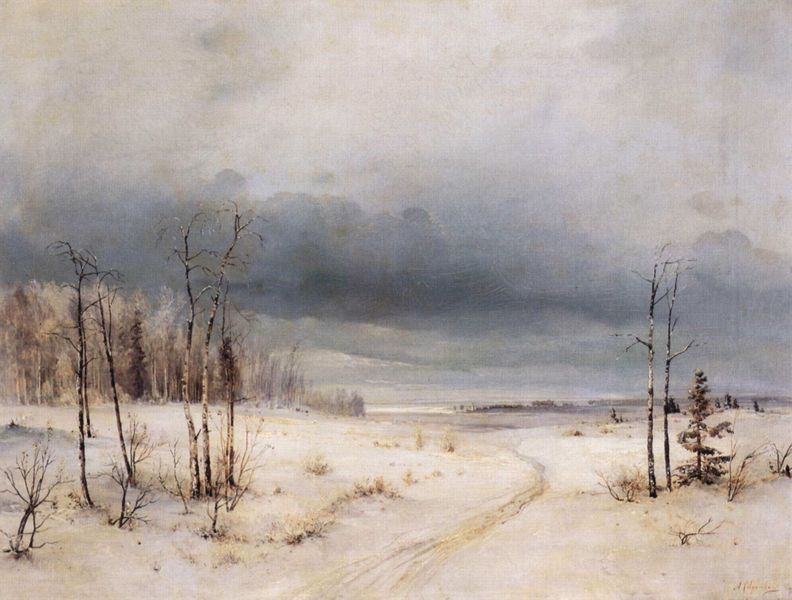
Titel: Winter
Künstler: Alexej Kondratjewitsch Sawrassow
Standort: Sankt Petersburg
Institution: Staatliches Russisches Museum
Schlagwörter: baum, blau, dunkel, gemälde, himmel, meer, schatten, weiß, wolken, aquarell, baumstämme, bäume, gelb, landschaft, ocker, sand, see, äste, abend, braun, grau, hell, hintergrund, licht, pastell, schwarz, strasse, vordergrund, zeichnung, eis, gras, schnee, weg, wolke, beige, silber, tod, signatur, ast, birke, birken, ebene, einsamkeit, ferne, gräser, halme, horizont, horizontlinie, hügel, kalt, natur, stamm, strauch, weide, weite, zweige, busch, einsam, flach, pfad, sonne, sträucher, pflanzen, schön, wald, bewölkt, strand, düster, perspektive, feldweg, reisig, russland, spuren, trocken, leere, verlassen, wüste, öde, nebel, kahl, linien, herbst, weis, winter, signiert, kutsche, spur, auquarell, romantik, sturm, stämme, turner, unwetter, wetter, stimmung, steppe, menschenleer, striche, panorama, regen, schimmer, dürr, neblig, einöde, kälte, zweig, schneelandschaft, leblos, wolkig, kuppen, tanne, dunke, romantisch, blitz, karg, geäst, dramatisch, lans, wäldchen, verdorrt, graublau, waldstück, winterlandschaft, schlitten, schneebedeckt, gestrüpp, alleine, fahrspur, schlängeln, stämmchen, donner, drama, ockre, tief, radspuren, vereist, verschneit, reifenspuren, eisig, trist, tundra, vertrocknet, farbperspektive, schlittenspuren, bildmitte, schneedecke, schlechtes wetter, skier, australien, abgestorben, wolkendecke, verdörrt, hrizont, beängstigend, sibirien, nordisch, monsun, ödland, schnne, verwüstet, sput, paynes grau, brike, ebene landschaft, helligkeit über dem horizont, verbört, verstrahlt